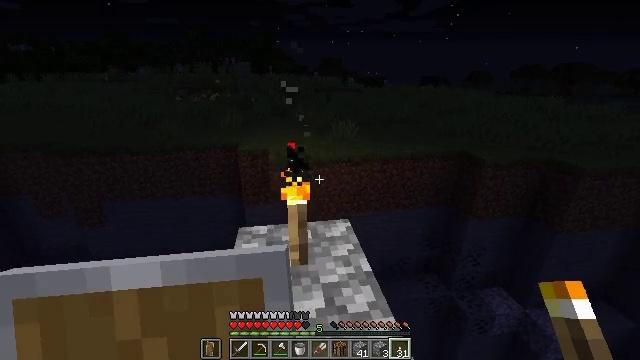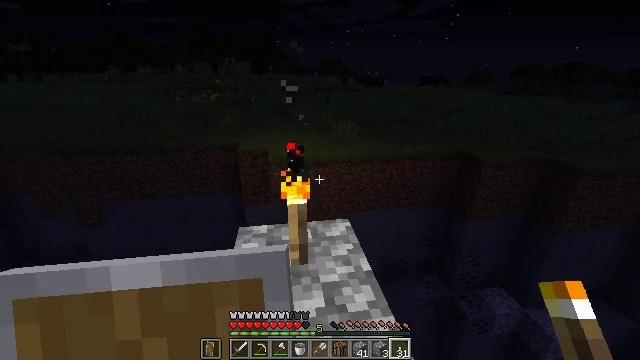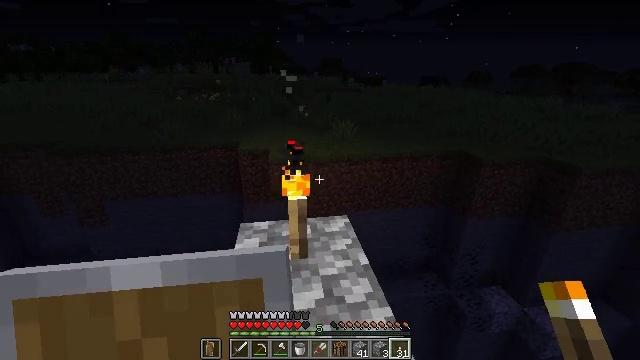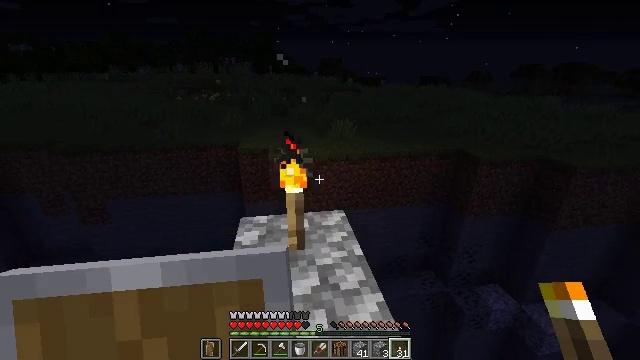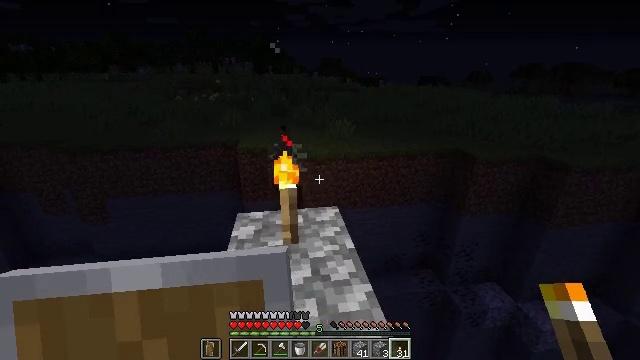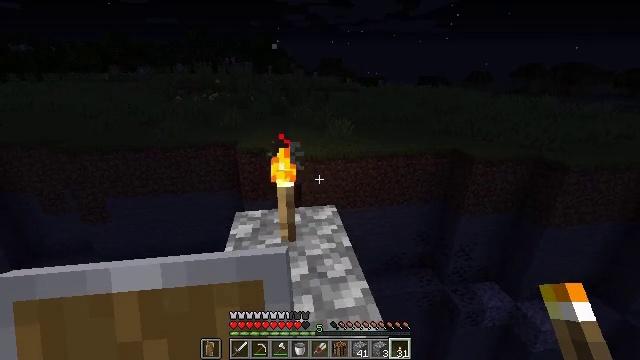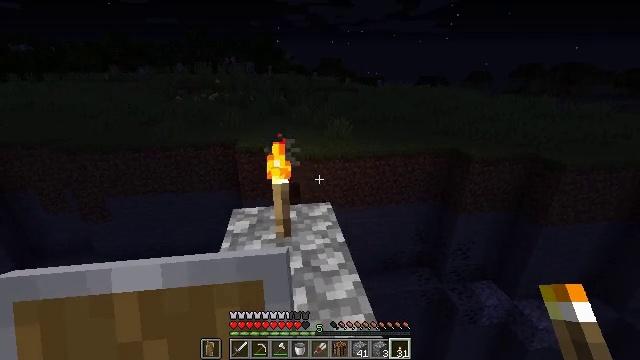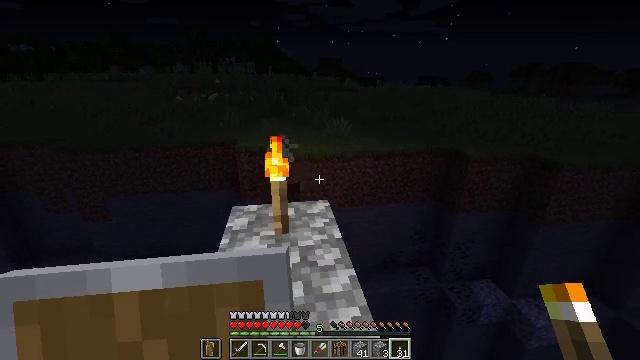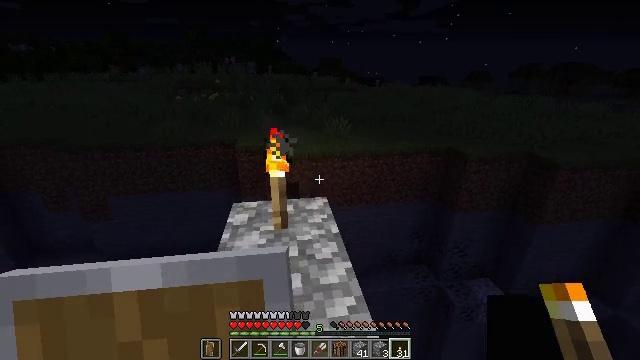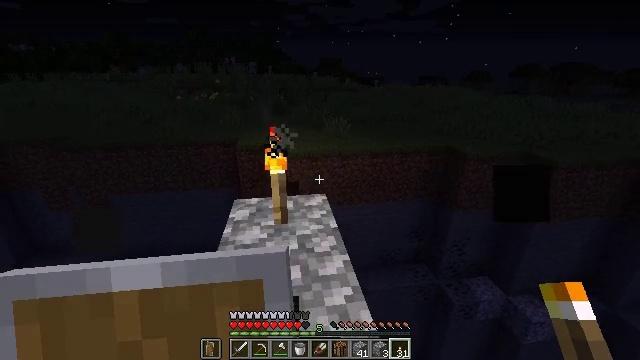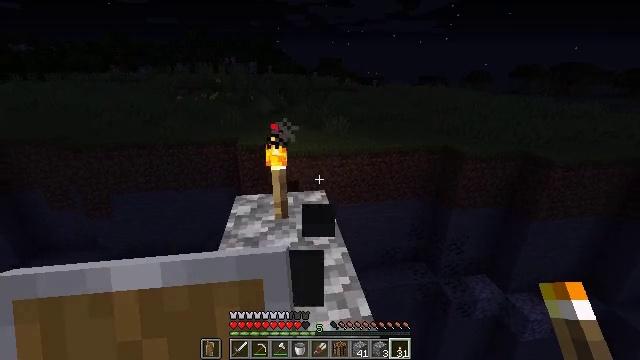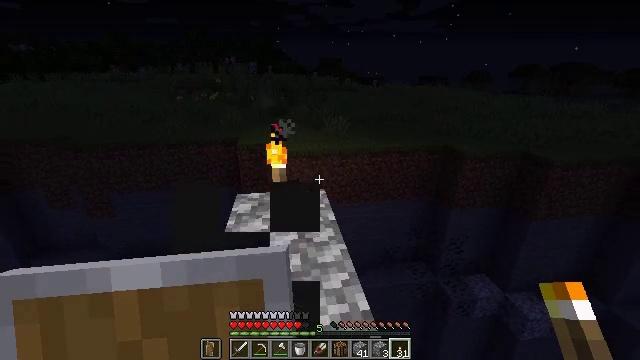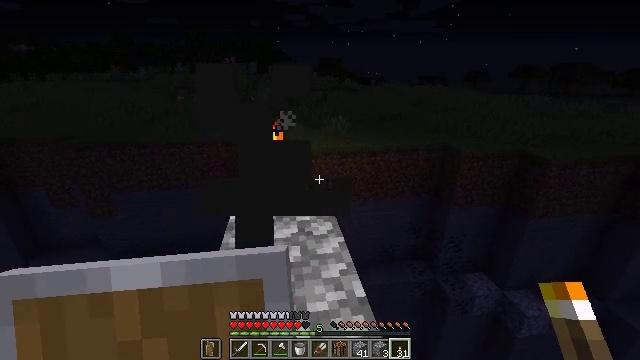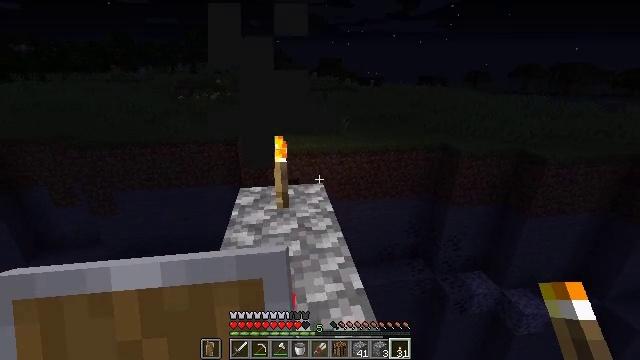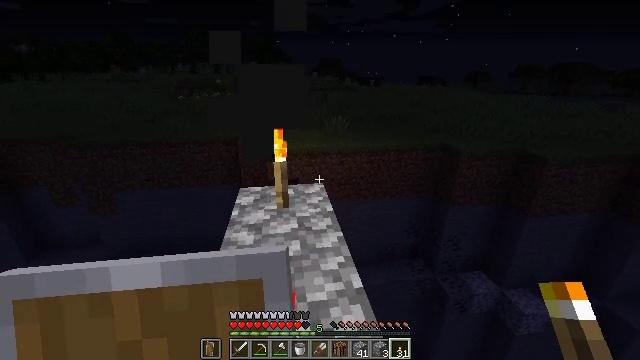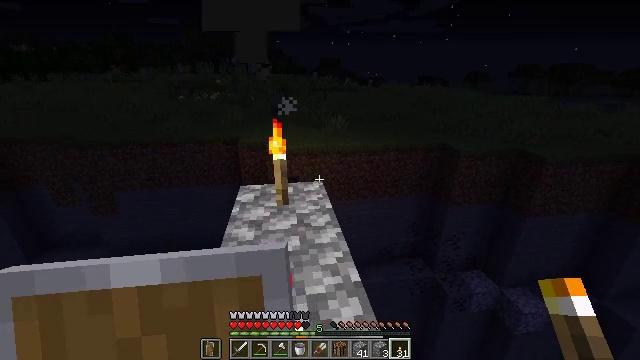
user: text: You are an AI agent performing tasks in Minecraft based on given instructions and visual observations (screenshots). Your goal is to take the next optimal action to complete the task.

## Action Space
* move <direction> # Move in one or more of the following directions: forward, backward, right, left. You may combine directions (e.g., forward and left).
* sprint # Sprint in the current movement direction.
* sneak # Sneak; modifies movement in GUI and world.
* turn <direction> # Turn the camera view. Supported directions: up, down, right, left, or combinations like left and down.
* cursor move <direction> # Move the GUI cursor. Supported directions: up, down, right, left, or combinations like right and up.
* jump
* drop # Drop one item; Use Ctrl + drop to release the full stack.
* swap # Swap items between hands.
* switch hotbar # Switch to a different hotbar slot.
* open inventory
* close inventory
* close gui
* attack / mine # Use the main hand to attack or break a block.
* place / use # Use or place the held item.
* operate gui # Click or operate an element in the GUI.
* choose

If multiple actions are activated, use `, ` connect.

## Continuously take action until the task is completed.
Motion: motion action
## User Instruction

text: Hunt a chicken.
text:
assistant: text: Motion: move back, sneak
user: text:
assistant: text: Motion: move back, sneak
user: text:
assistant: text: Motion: move back and move right, sneak
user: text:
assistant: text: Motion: move back and move right, sneak
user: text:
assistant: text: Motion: move back and move right, sneak
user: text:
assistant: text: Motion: move back, sneak
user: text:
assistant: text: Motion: move back, sneak
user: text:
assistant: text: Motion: move back, sneak
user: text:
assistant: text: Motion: move back, sneak
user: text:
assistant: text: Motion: move back, sneak
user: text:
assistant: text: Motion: move back, sneak
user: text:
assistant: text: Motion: move back, sneak
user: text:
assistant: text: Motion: move back, sneak
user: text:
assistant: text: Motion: sneak
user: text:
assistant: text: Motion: sneak
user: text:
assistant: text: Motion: sneak
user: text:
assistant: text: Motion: move forward, sneak
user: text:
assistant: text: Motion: move forward, sneak
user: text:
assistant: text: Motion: move forward, sneak
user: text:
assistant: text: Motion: move forward, sneak
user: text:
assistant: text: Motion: move forward, sneak
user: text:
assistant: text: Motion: move forward, sneak
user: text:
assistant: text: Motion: move forward, sneak
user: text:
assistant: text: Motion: move forward, sneak
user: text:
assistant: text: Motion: move forward, sneak
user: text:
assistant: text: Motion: move forward, sneak
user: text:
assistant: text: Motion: move forward, sneak
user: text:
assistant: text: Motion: move forward, sneak, turn right
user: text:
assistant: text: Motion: move forward, sneak, turn right and up
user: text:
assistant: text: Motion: move forward, sneak, turn right